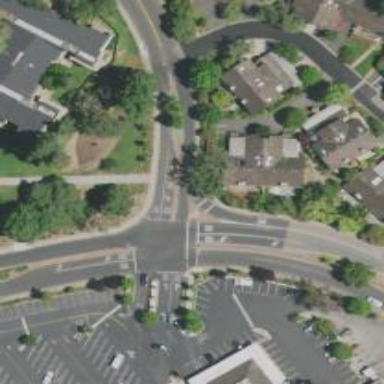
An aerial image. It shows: Unmarked crossing on footway.